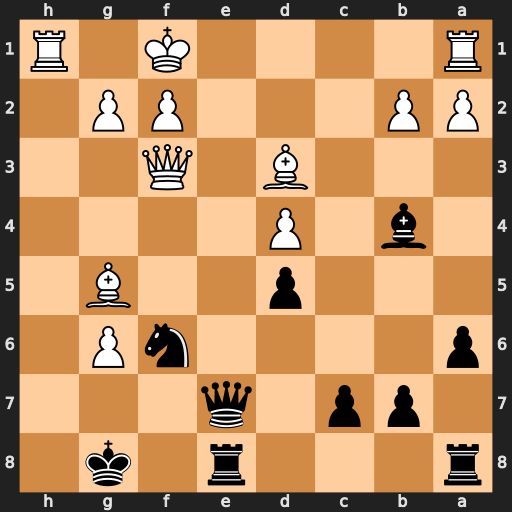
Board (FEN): r3r1k1/1pp1q3/p4nP1/3p2B1/1b1P4/3B1Q2/PP3PP1/R4K1R
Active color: b
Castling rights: -
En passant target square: -
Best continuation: Qe1+ Rxe1 Rxe1#